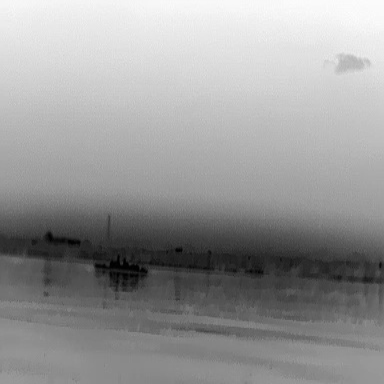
There is a warship in the infrared image.